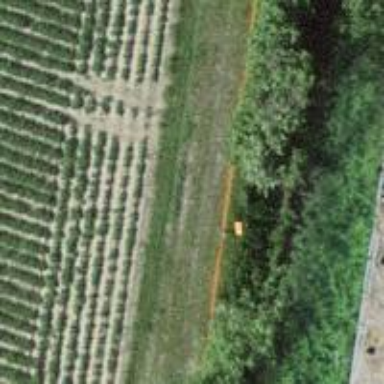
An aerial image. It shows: Pole supporting pipeline marker with roof cover.